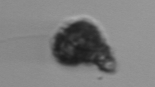
Label: Syracosphaera_pulchra